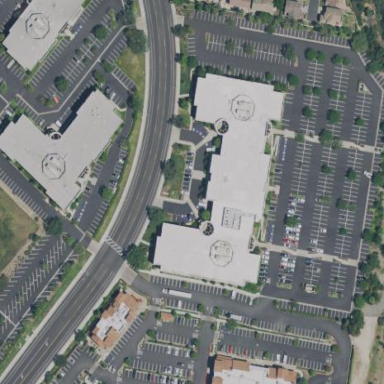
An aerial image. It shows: Commercial building.